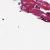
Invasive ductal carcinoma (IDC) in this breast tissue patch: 0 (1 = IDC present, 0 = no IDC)